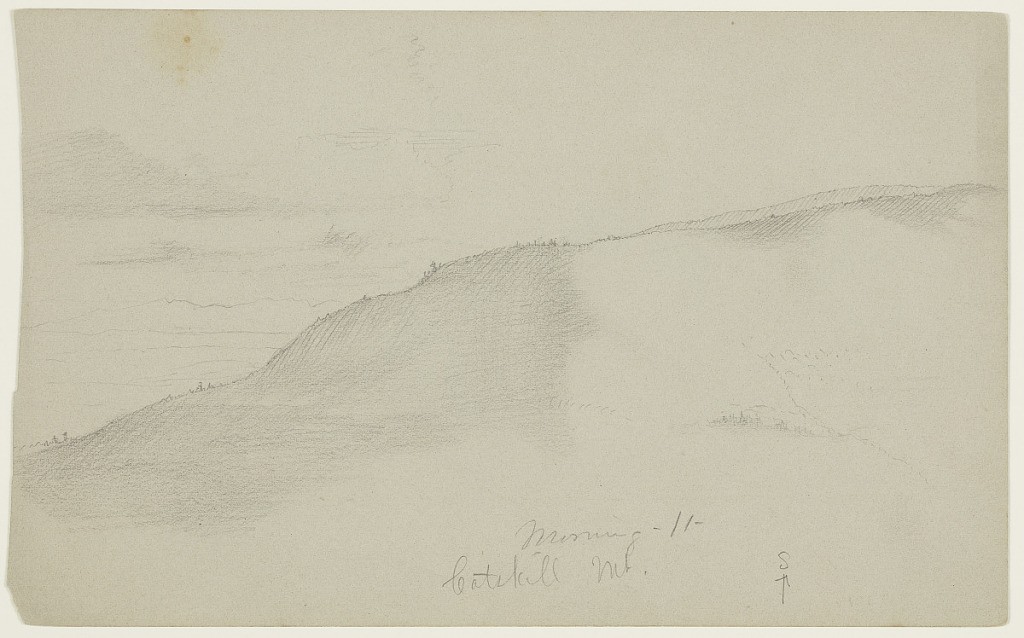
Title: Southern Slope of Kaaterskill Clove, New York
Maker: Frederic Edwin Church, American, 1826–1900
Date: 1860–70
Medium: Graphite on gray-green wove paper
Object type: Drawing
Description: Landscape sketch showing a view of the southern slope of Kaaterskill Clove, which is made up of the lower slopes of Kaaterskill High Peak, from South Mountain on the northern side of the gorge, near the site of the Catskill Mountain House. Heavily wooded and shaded, the mountainside slowly descends across the composition to the left, and becomes more steep after a ledge visible at center. In the sky above at left, mixed clouds are loosely and faintly rendered.